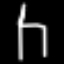
Label: chair